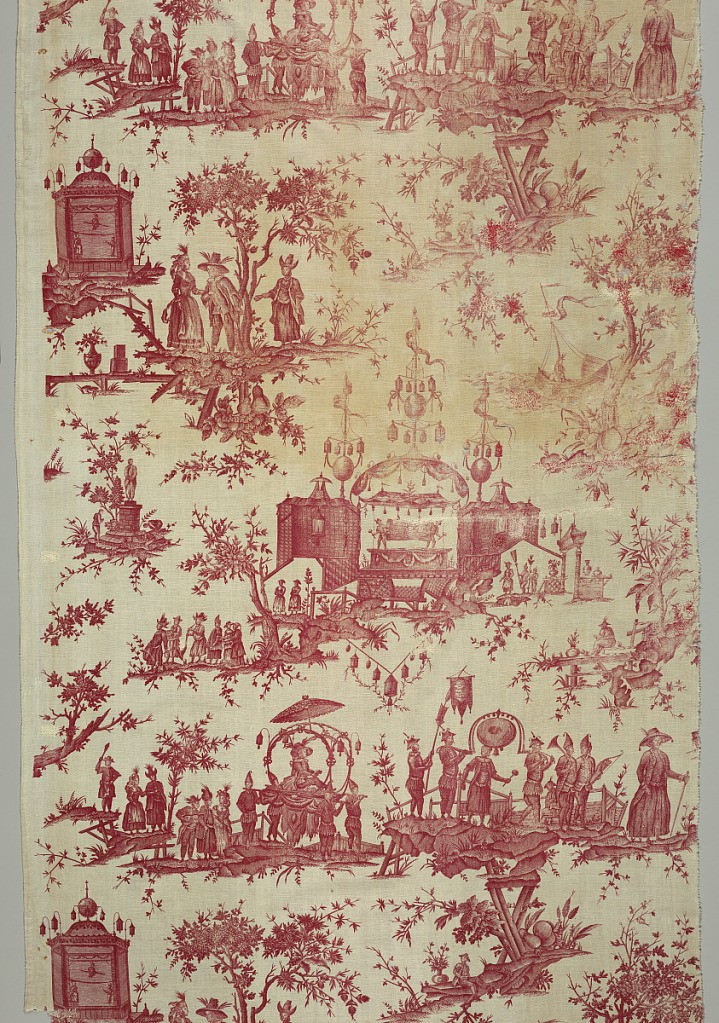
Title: Textile
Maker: Petitpierre et Cie, Nantes, France, 1770–1848
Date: ca. 1785
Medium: cotton Technique: printed by engraved copper plate on plain weave
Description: Panel of cotton printed in red on a white ground. Chinoiserie design inspired by an opera by André Ernest Modeste Grétry (1741-1813) entitled "Panurge dans l'Isle des Lanternes." Design has horizontally arranged vignettes of performers on a stage, elaborate processions, personages in fantastic dress, and small groups of observers. Opera first performed in 1785.